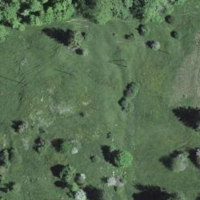
EUNIS habitat code: 41
Species observed at this site:
Succisa pratensis